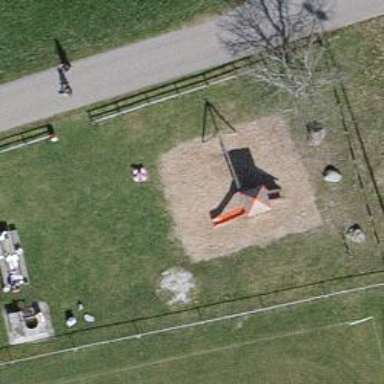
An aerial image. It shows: Playground area for leisure activities on the land.